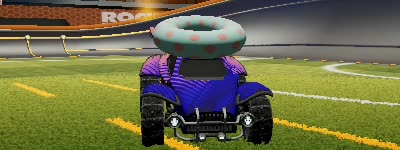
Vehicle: octane